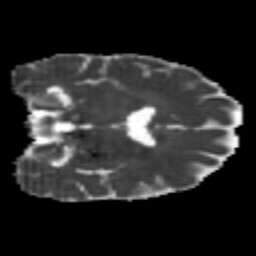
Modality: MD
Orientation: coronal
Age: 23
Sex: female
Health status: healthy
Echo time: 0.074 s